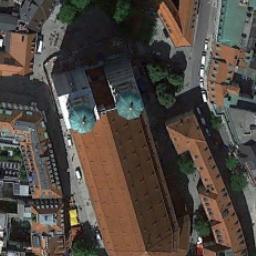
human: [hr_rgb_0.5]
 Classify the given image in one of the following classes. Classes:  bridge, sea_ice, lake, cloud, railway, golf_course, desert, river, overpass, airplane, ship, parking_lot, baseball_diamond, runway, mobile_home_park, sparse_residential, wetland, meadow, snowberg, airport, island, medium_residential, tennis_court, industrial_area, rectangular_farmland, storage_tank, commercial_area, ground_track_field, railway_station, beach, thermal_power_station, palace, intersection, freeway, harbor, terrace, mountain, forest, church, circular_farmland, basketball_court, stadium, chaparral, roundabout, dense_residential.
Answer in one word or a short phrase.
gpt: church